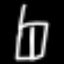
Label: pants